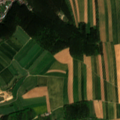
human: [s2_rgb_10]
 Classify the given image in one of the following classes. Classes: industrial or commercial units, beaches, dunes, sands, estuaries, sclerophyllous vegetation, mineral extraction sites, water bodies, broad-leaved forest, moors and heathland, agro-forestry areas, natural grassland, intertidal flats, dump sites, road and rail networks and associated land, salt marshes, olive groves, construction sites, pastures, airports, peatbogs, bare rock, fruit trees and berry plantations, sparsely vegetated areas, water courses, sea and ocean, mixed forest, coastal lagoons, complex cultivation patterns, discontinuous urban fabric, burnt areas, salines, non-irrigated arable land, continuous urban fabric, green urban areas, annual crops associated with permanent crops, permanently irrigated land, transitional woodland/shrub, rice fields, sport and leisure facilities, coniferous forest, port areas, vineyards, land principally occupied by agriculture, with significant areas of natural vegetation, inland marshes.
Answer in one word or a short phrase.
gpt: discontinuous urban fabric, non-irrigated arable land, complex cultivation patterns, coniferous forest